Interaction volume radius: 10 \u00c5
Interaction volume height: 10 \u00c5
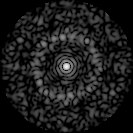
Disorder parameter: 0.8131